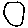
Label: circle